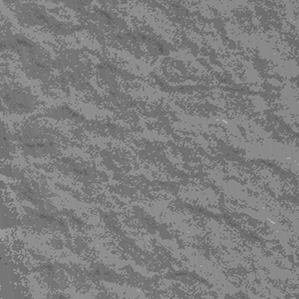
Label: frost